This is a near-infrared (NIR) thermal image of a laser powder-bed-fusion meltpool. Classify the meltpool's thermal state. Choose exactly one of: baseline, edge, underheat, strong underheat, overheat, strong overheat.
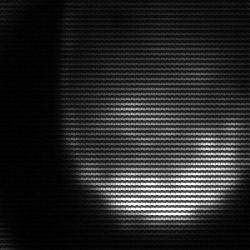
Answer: edge